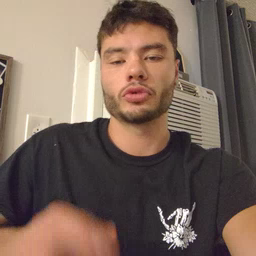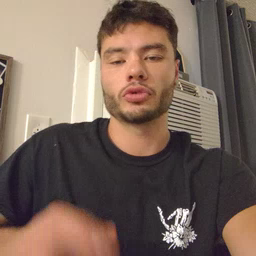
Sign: happy